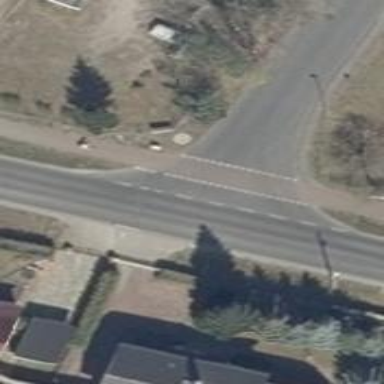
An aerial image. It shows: Road with "give way" sign.